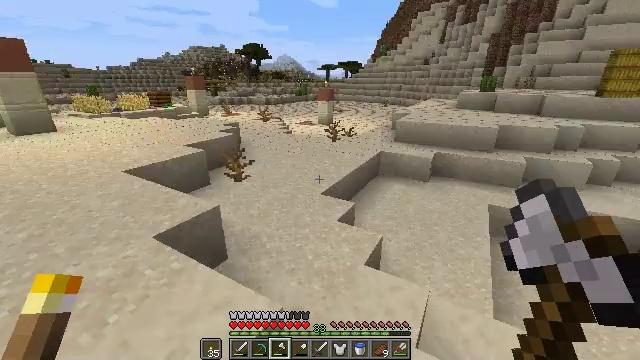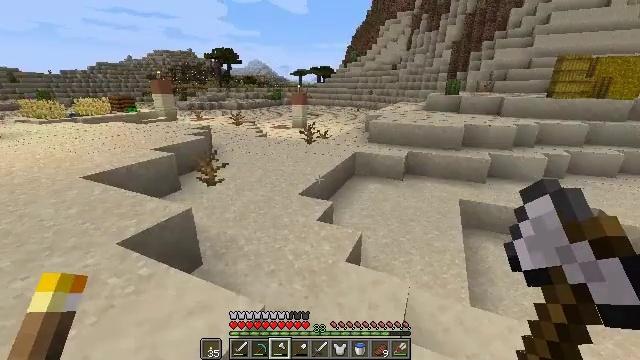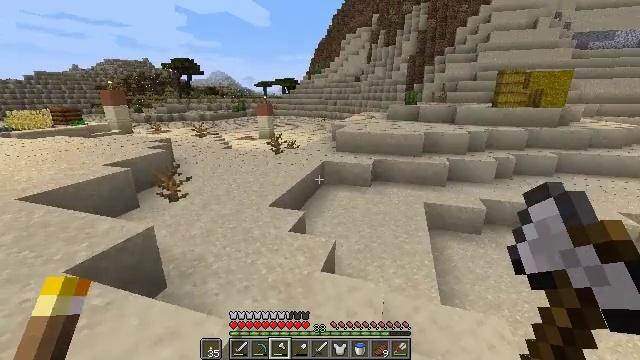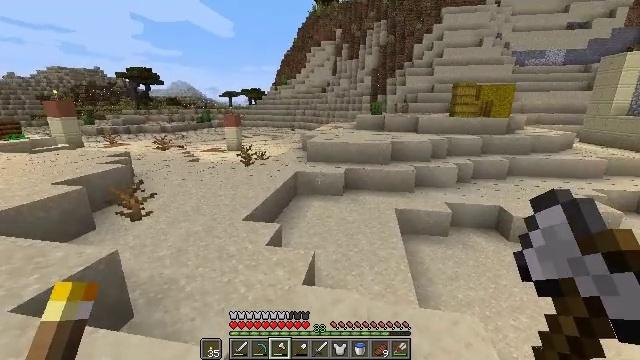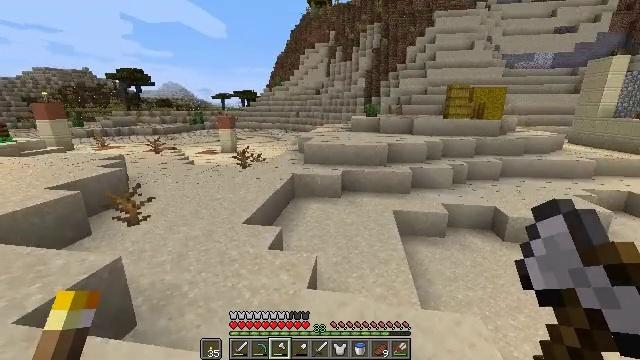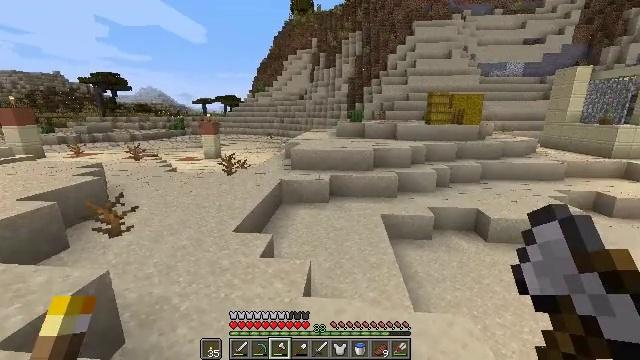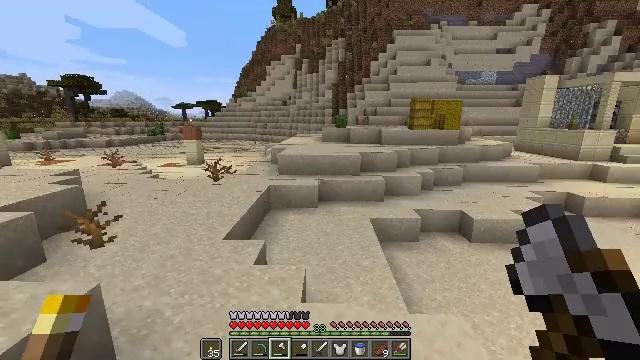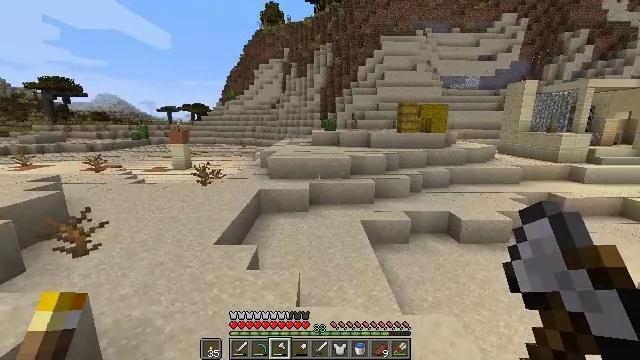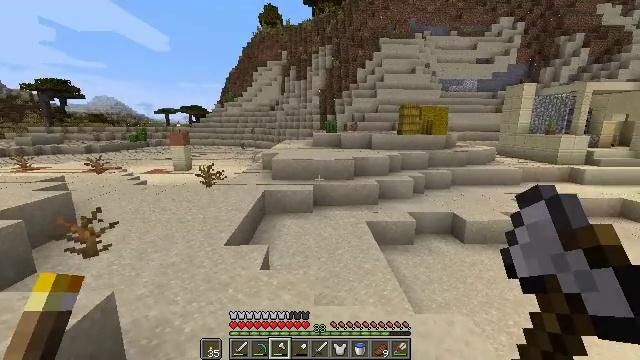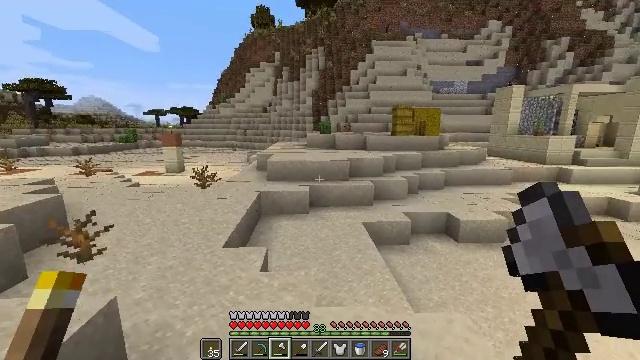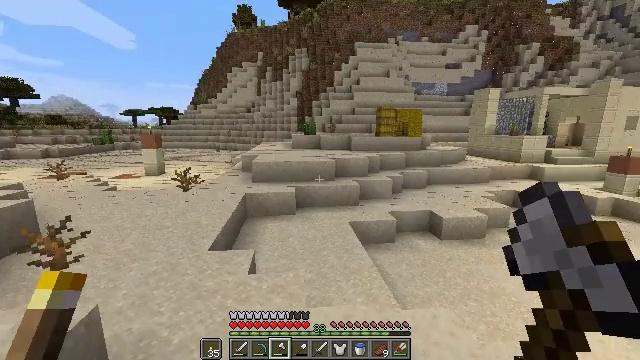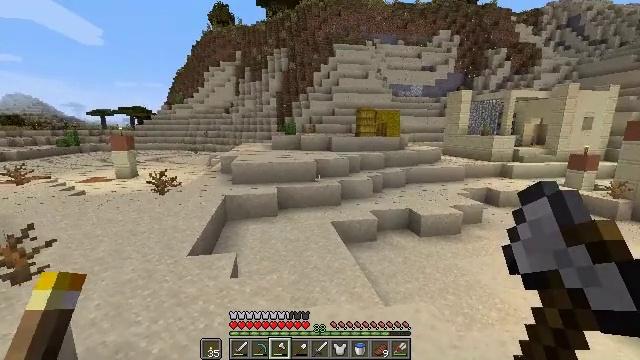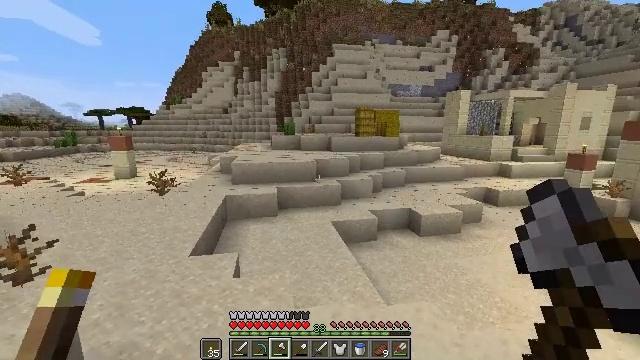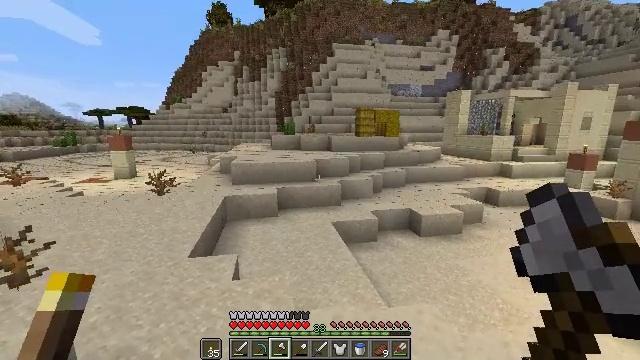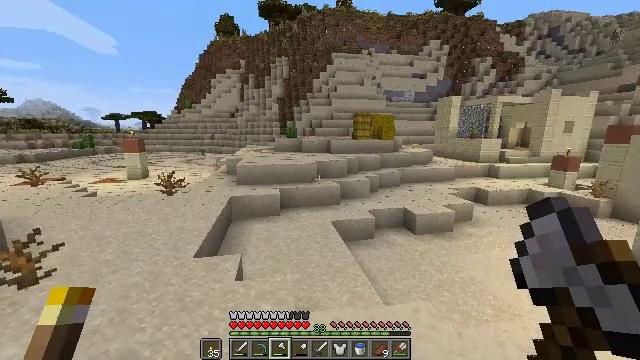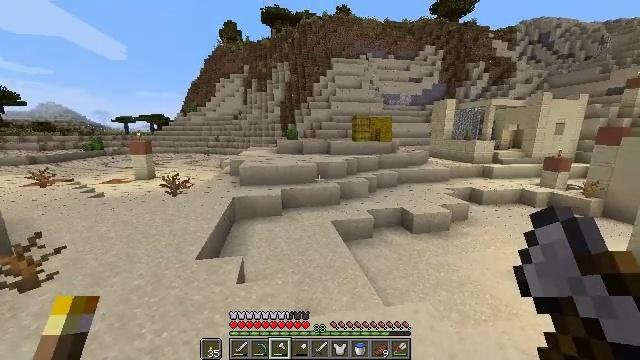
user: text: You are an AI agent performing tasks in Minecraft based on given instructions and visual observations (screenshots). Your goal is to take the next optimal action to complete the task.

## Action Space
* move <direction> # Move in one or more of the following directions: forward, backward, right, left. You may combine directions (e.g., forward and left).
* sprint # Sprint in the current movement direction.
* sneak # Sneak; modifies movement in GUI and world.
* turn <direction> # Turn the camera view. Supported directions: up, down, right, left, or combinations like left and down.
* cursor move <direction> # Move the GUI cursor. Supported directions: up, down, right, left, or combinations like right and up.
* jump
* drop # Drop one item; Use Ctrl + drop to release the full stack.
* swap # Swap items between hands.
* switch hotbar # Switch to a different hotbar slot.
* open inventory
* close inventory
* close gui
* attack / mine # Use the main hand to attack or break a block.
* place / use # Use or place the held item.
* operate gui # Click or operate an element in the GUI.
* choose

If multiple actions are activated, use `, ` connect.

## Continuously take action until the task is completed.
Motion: motion action
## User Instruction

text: Harvest hay blocks from the village.
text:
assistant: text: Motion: turn right and up
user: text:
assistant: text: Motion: turn right and up
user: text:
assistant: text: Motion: move left, turn right and up
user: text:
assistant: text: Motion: move left, turn right
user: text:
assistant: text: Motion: move left, turn right and up
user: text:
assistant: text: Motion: move left, turn right and up
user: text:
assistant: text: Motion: move left, turn right
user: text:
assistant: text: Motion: move left
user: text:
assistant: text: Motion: turn right
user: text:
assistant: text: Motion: turn right
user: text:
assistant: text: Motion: turn right
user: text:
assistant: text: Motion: no_op
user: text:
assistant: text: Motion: move forward, sprint
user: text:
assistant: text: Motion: move forward, sprint
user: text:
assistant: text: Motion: move forward, sprint
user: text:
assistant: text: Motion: move forward, sprint, jump
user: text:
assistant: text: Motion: move forward, sprint, jump
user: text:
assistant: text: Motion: move forward, sprint, jump
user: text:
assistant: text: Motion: move forward, sprint, jump
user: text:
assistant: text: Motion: move forward, sprint, jump
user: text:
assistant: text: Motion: move forward, sprint
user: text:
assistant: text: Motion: move forward, sprint
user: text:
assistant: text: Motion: move forward, sprint
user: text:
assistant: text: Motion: move forward, sprint, turn right
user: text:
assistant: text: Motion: move forward, sprint
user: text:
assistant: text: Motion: move forward, sprint
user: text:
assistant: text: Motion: move forward, sprint
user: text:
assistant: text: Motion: move forward, sprint
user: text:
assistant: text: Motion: move forward, sprint
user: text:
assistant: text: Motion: move forward, sprint, jump